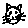
Label: cat